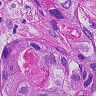
Metastatic tissue present: yes